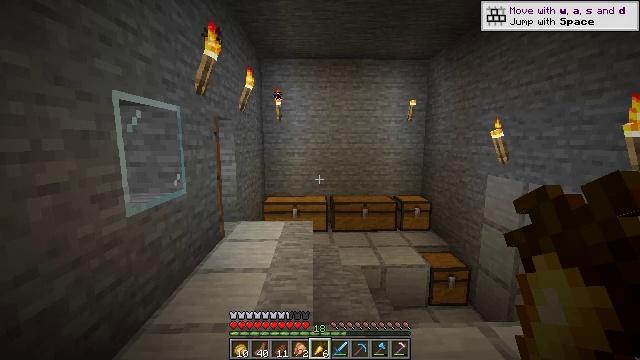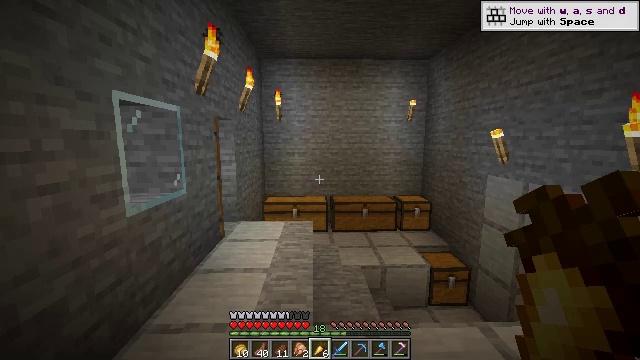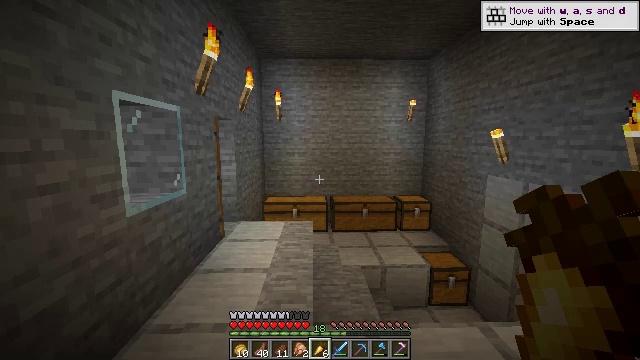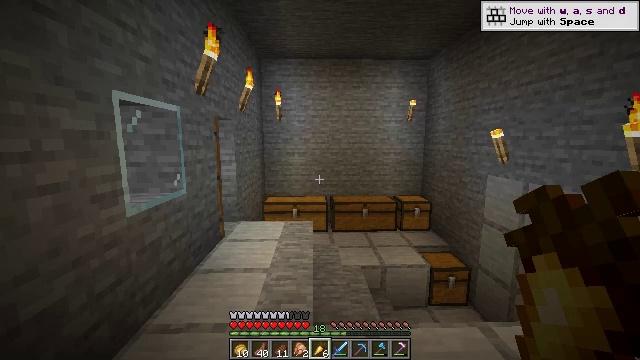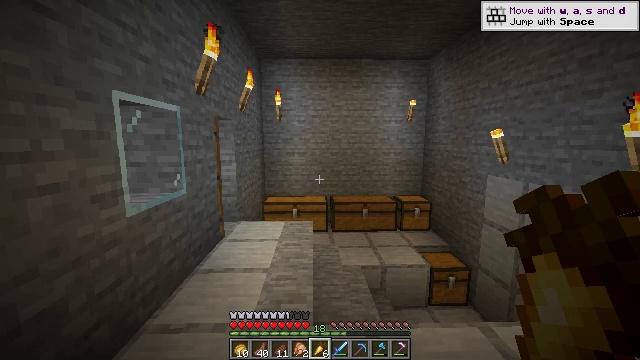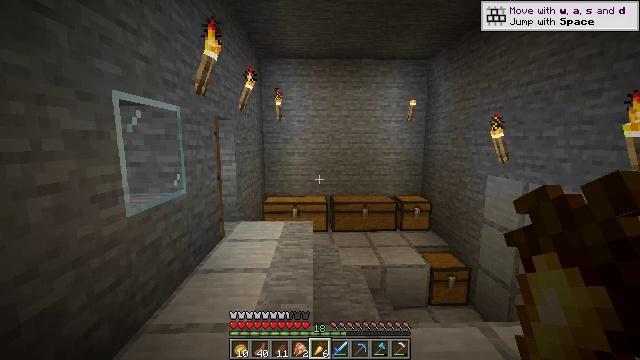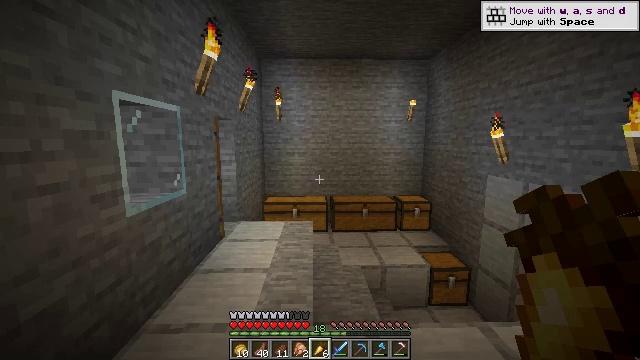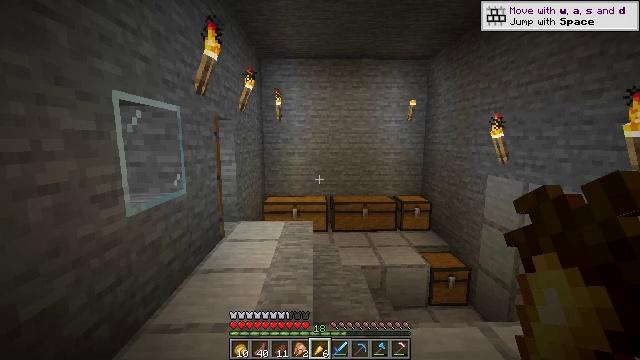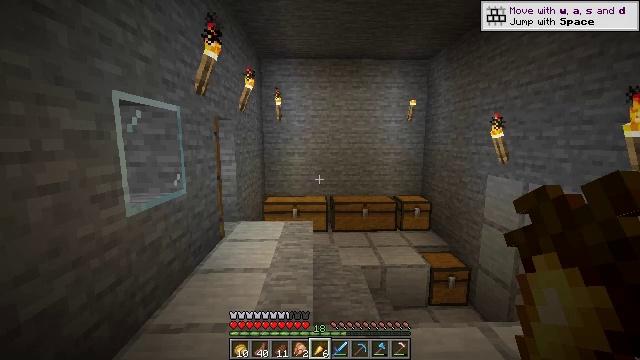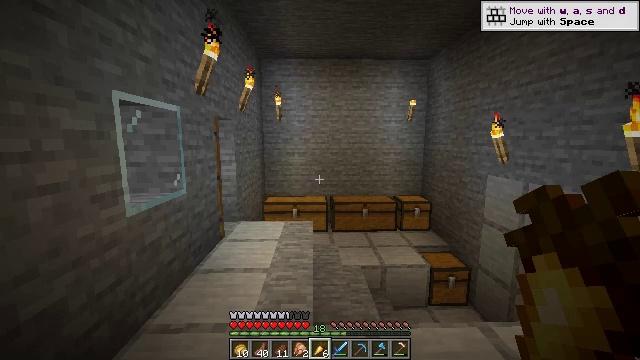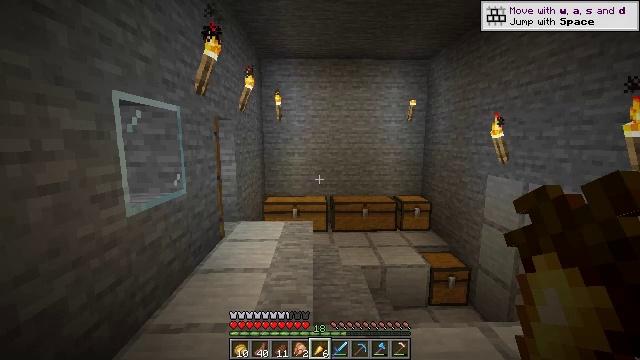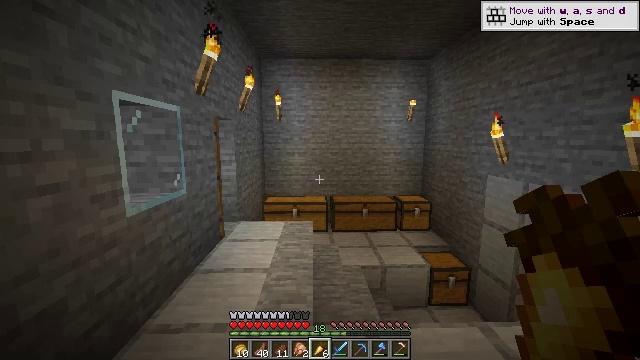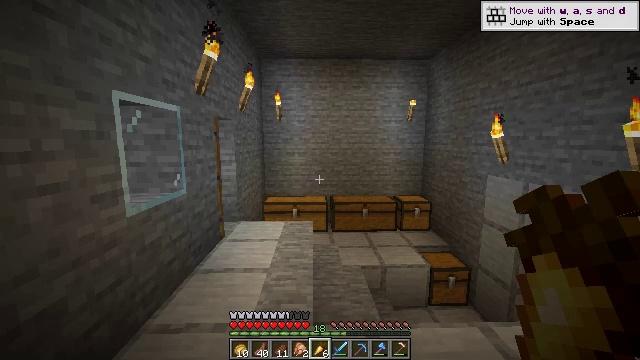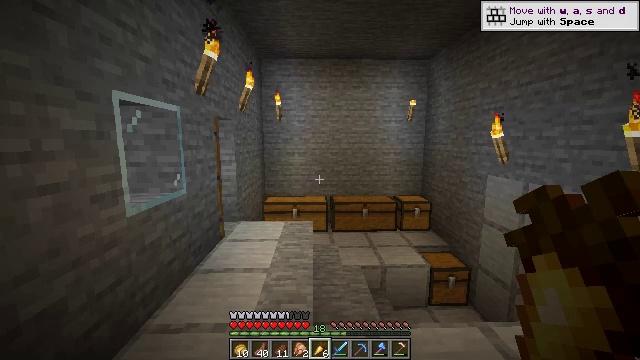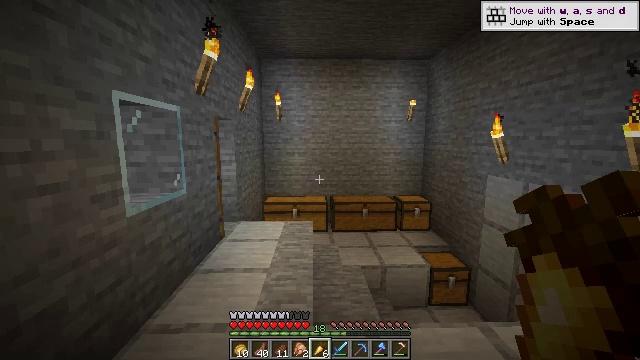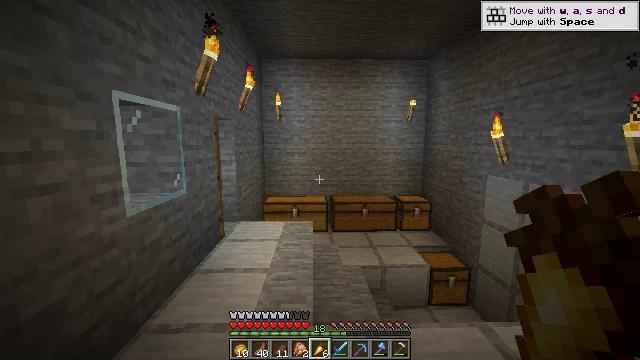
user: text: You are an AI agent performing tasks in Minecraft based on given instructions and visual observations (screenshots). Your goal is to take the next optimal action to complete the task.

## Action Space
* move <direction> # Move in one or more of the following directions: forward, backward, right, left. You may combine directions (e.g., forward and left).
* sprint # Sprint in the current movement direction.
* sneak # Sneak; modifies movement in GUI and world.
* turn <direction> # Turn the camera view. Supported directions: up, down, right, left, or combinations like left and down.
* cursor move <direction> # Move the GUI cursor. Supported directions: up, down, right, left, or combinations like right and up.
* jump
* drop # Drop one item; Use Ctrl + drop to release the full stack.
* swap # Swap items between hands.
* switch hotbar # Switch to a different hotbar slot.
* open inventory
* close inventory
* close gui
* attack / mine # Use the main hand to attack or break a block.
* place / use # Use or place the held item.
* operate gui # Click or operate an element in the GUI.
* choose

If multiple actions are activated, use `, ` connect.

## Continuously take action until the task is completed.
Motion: motion action
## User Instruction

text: Open the crafting table and make a tripwire hook.
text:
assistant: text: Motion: no_op
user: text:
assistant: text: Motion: no_op
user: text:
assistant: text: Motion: no_op
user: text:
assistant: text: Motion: no_op
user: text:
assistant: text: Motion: no_op
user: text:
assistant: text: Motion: no_op
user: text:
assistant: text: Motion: no_op
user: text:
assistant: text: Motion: no_op
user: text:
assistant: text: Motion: no_op
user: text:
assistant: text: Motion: no_op
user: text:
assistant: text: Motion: no_op
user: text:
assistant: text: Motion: no_op
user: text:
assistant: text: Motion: no_op
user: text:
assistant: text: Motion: no_op
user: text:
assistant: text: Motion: no_op
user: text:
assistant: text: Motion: no_op
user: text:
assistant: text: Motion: no_op
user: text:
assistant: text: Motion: no_op
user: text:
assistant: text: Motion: no_op
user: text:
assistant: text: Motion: no_op
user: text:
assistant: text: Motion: no_op
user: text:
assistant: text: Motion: no_op
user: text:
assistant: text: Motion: no_op
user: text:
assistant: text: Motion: no_op
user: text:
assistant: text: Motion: no_op
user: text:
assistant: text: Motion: no_op
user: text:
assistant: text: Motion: no_op
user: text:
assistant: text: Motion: no_op
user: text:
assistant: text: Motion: no_op
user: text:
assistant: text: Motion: no_op